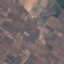
Label: PermanentCrop